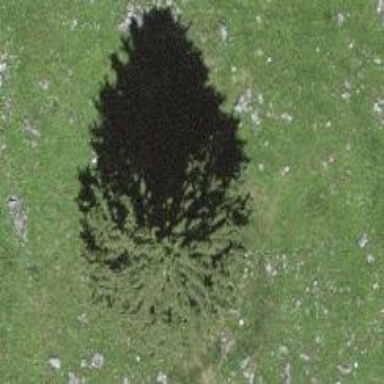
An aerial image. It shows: Needle-leaved tree in natural setting.